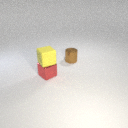
small yellow rubber cube above small red metal cube